Field crop: maize
Growth stage: 1
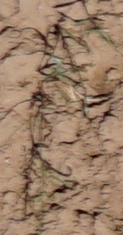
Species: lolium